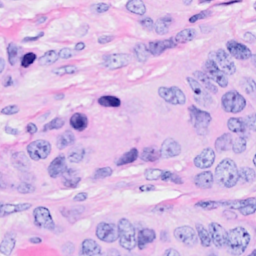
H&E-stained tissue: Breast